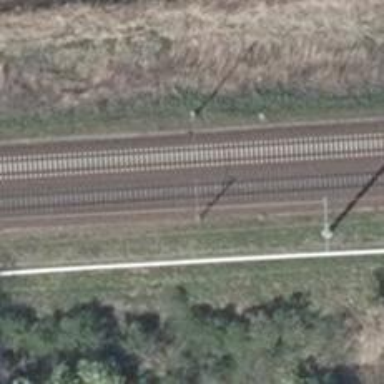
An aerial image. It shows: Railway milestone with catenary mast.